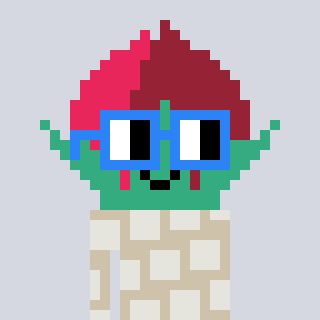
a pixel art character with square blue glasses, a rosebud-shaped head and a bege-colored body on a cool background